Field crop: maize
Growth stage: 1
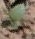
Species: datura